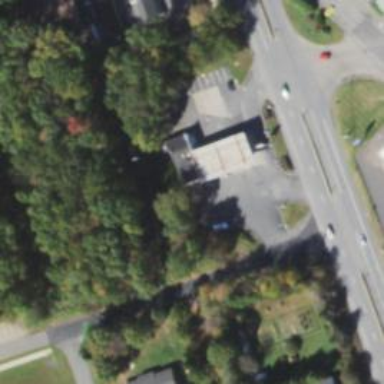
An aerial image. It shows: Convenience shop.